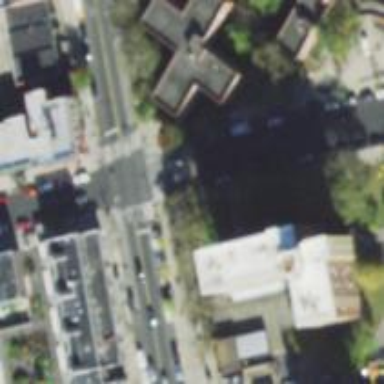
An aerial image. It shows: Footway with asphalt surface and zebra crossing marked on it.